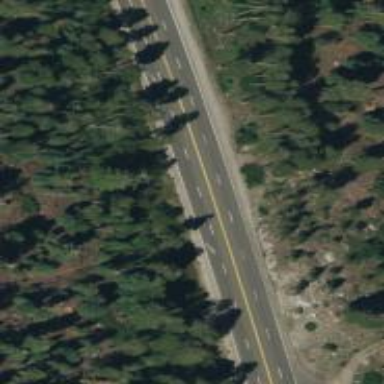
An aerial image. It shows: Asphalt road classified as trunk highway.